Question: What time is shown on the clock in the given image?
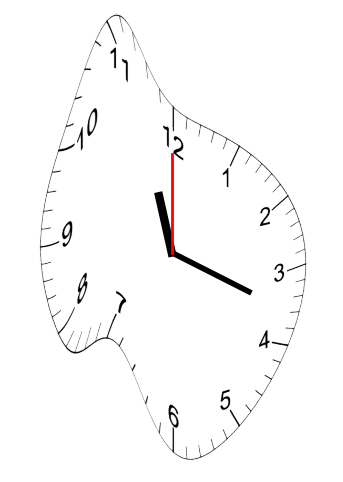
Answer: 11:18:00